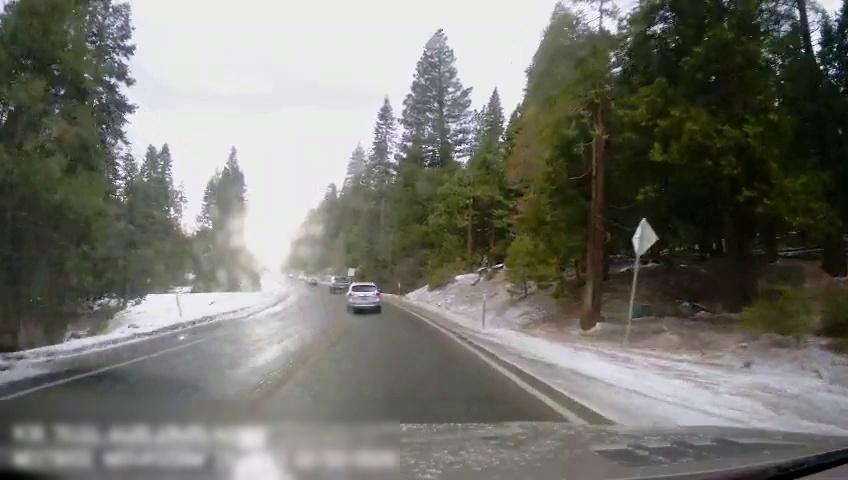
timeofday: Day
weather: Cloudy
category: Drivable Space
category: Vehicles | Truck
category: Vehicles | Car
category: Lanes | Current Lane
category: Lanes | Current Lane
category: Lanes | Opposite Lane
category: Lanes | Opposite Lane